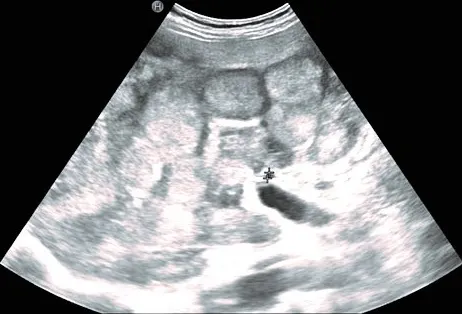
Multiple liver nodules, with hypoechoic rim (halo sign).
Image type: radiology (ultrasound)